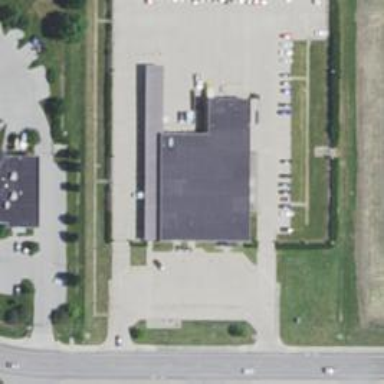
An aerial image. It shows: Post office.